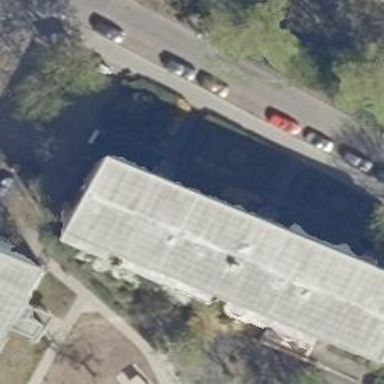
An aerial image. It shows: Silver apartment building with flat black roof made of tar paper.